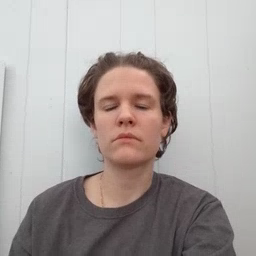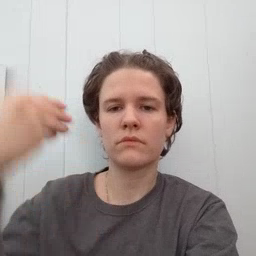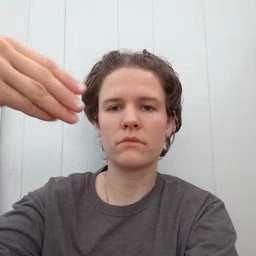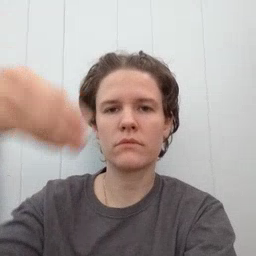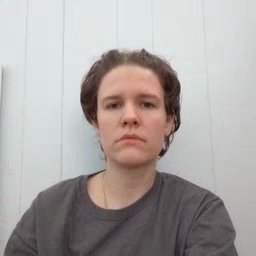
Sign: store